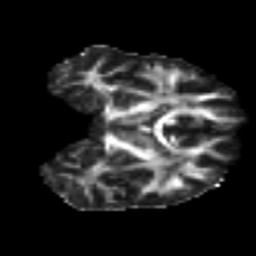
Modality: FA
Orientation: coronal
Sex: female
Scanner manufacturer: ge
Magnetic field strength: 3 T
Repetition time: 7 s
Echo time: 0.08 s